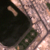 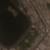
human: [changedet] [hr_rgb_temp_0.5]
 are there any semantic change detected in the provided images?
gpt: The area appears the same.